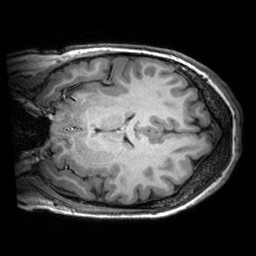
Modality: T1w
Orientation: coronal
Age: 23
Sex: female
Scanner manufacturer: siemens
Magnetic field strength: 3 T
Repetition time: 2.53 s
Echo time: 0.00299 s